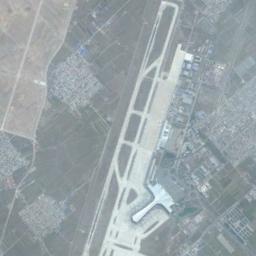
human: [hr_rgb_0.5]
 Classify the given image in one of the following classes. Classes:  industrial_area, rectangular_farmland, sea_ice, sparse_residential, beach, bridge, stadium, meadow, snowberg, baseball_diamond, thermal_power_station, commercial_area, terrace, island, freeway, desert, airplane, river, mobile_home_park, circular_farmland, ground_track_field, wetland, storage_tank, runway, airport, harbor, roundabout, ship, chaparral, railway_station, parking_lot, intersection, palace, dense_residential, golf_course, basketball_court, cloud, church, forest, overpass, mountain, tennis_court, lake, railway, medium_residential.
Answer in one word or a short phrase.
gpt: airport